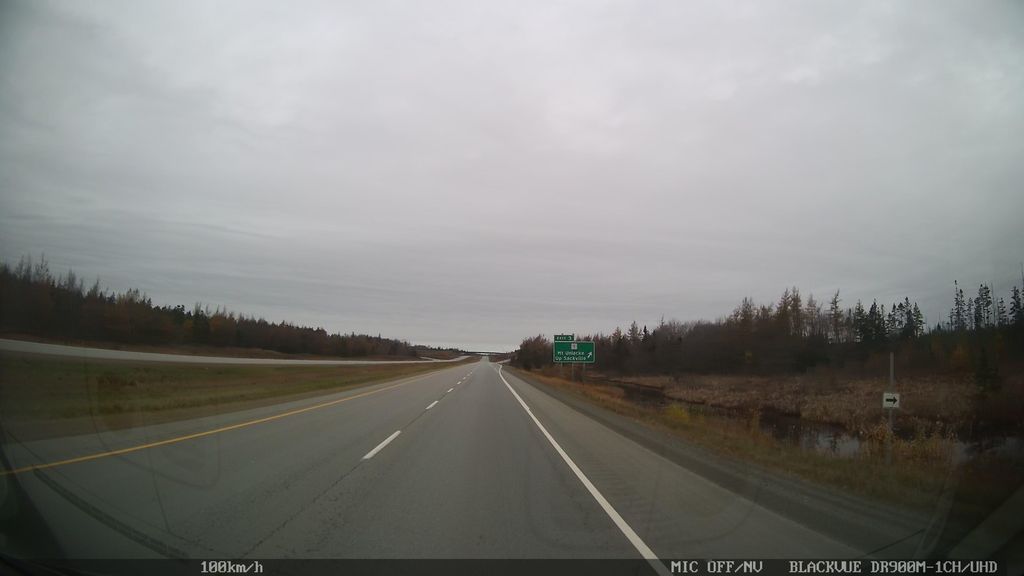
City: halifax